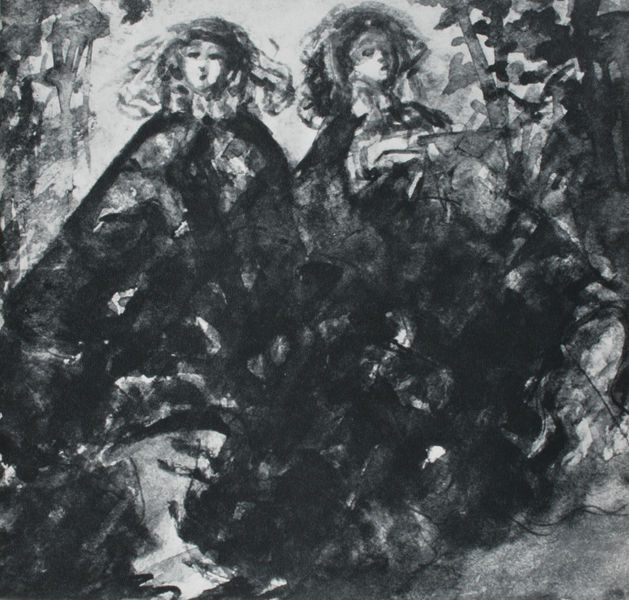
Titel: Femmes à la promenade
Künstler: Constantin Guys
Standort: New York (New York)
Institution: The Metropolitan Museum of Art
Schlagwörter: baum, blätter, dunkel, hand, himmel, kopf, laub, mann, schatten, umhang, weiß, aquarell, bäume, frauen, landschaft, menschen, mädchen, äste, damen, finger, frau, frisur, frisuren, grau, hell, hut, hüte, kleid, kleider, licht, mund, nase, schwarz, skizze, stirn, zeichnung, schal, schleier, tuch, expressionismus, haube, gesichter, augen, blicke, gesicht, kragen, hände, portrait, porträt, natur, zweige, gehen, boden, gewand, haare, mantel, gewänder, paar, pflanzen, locken, wald, rund, garten, kopfbedeckung, wellen, papier, düster, zwei, studie, abstrakt, eben, grafik, graphik, linien, figuren, stämme, wild, münder, nasen, lesen, rüschen, posen, doppelportrait, tusche, buch, eckig, spaziergang, wandern, kohle, draußen, druck, schwarz-weiß, mäntel, hauben, entwurf, schemenhaft, lanschaft, leid, struktur, uneben, plan, adelig, lavierung, marien, roben, tuschzeichnung, lau, guache, nebeneinander, lavur, aste, guys, constantin, kupftuch